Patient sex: M
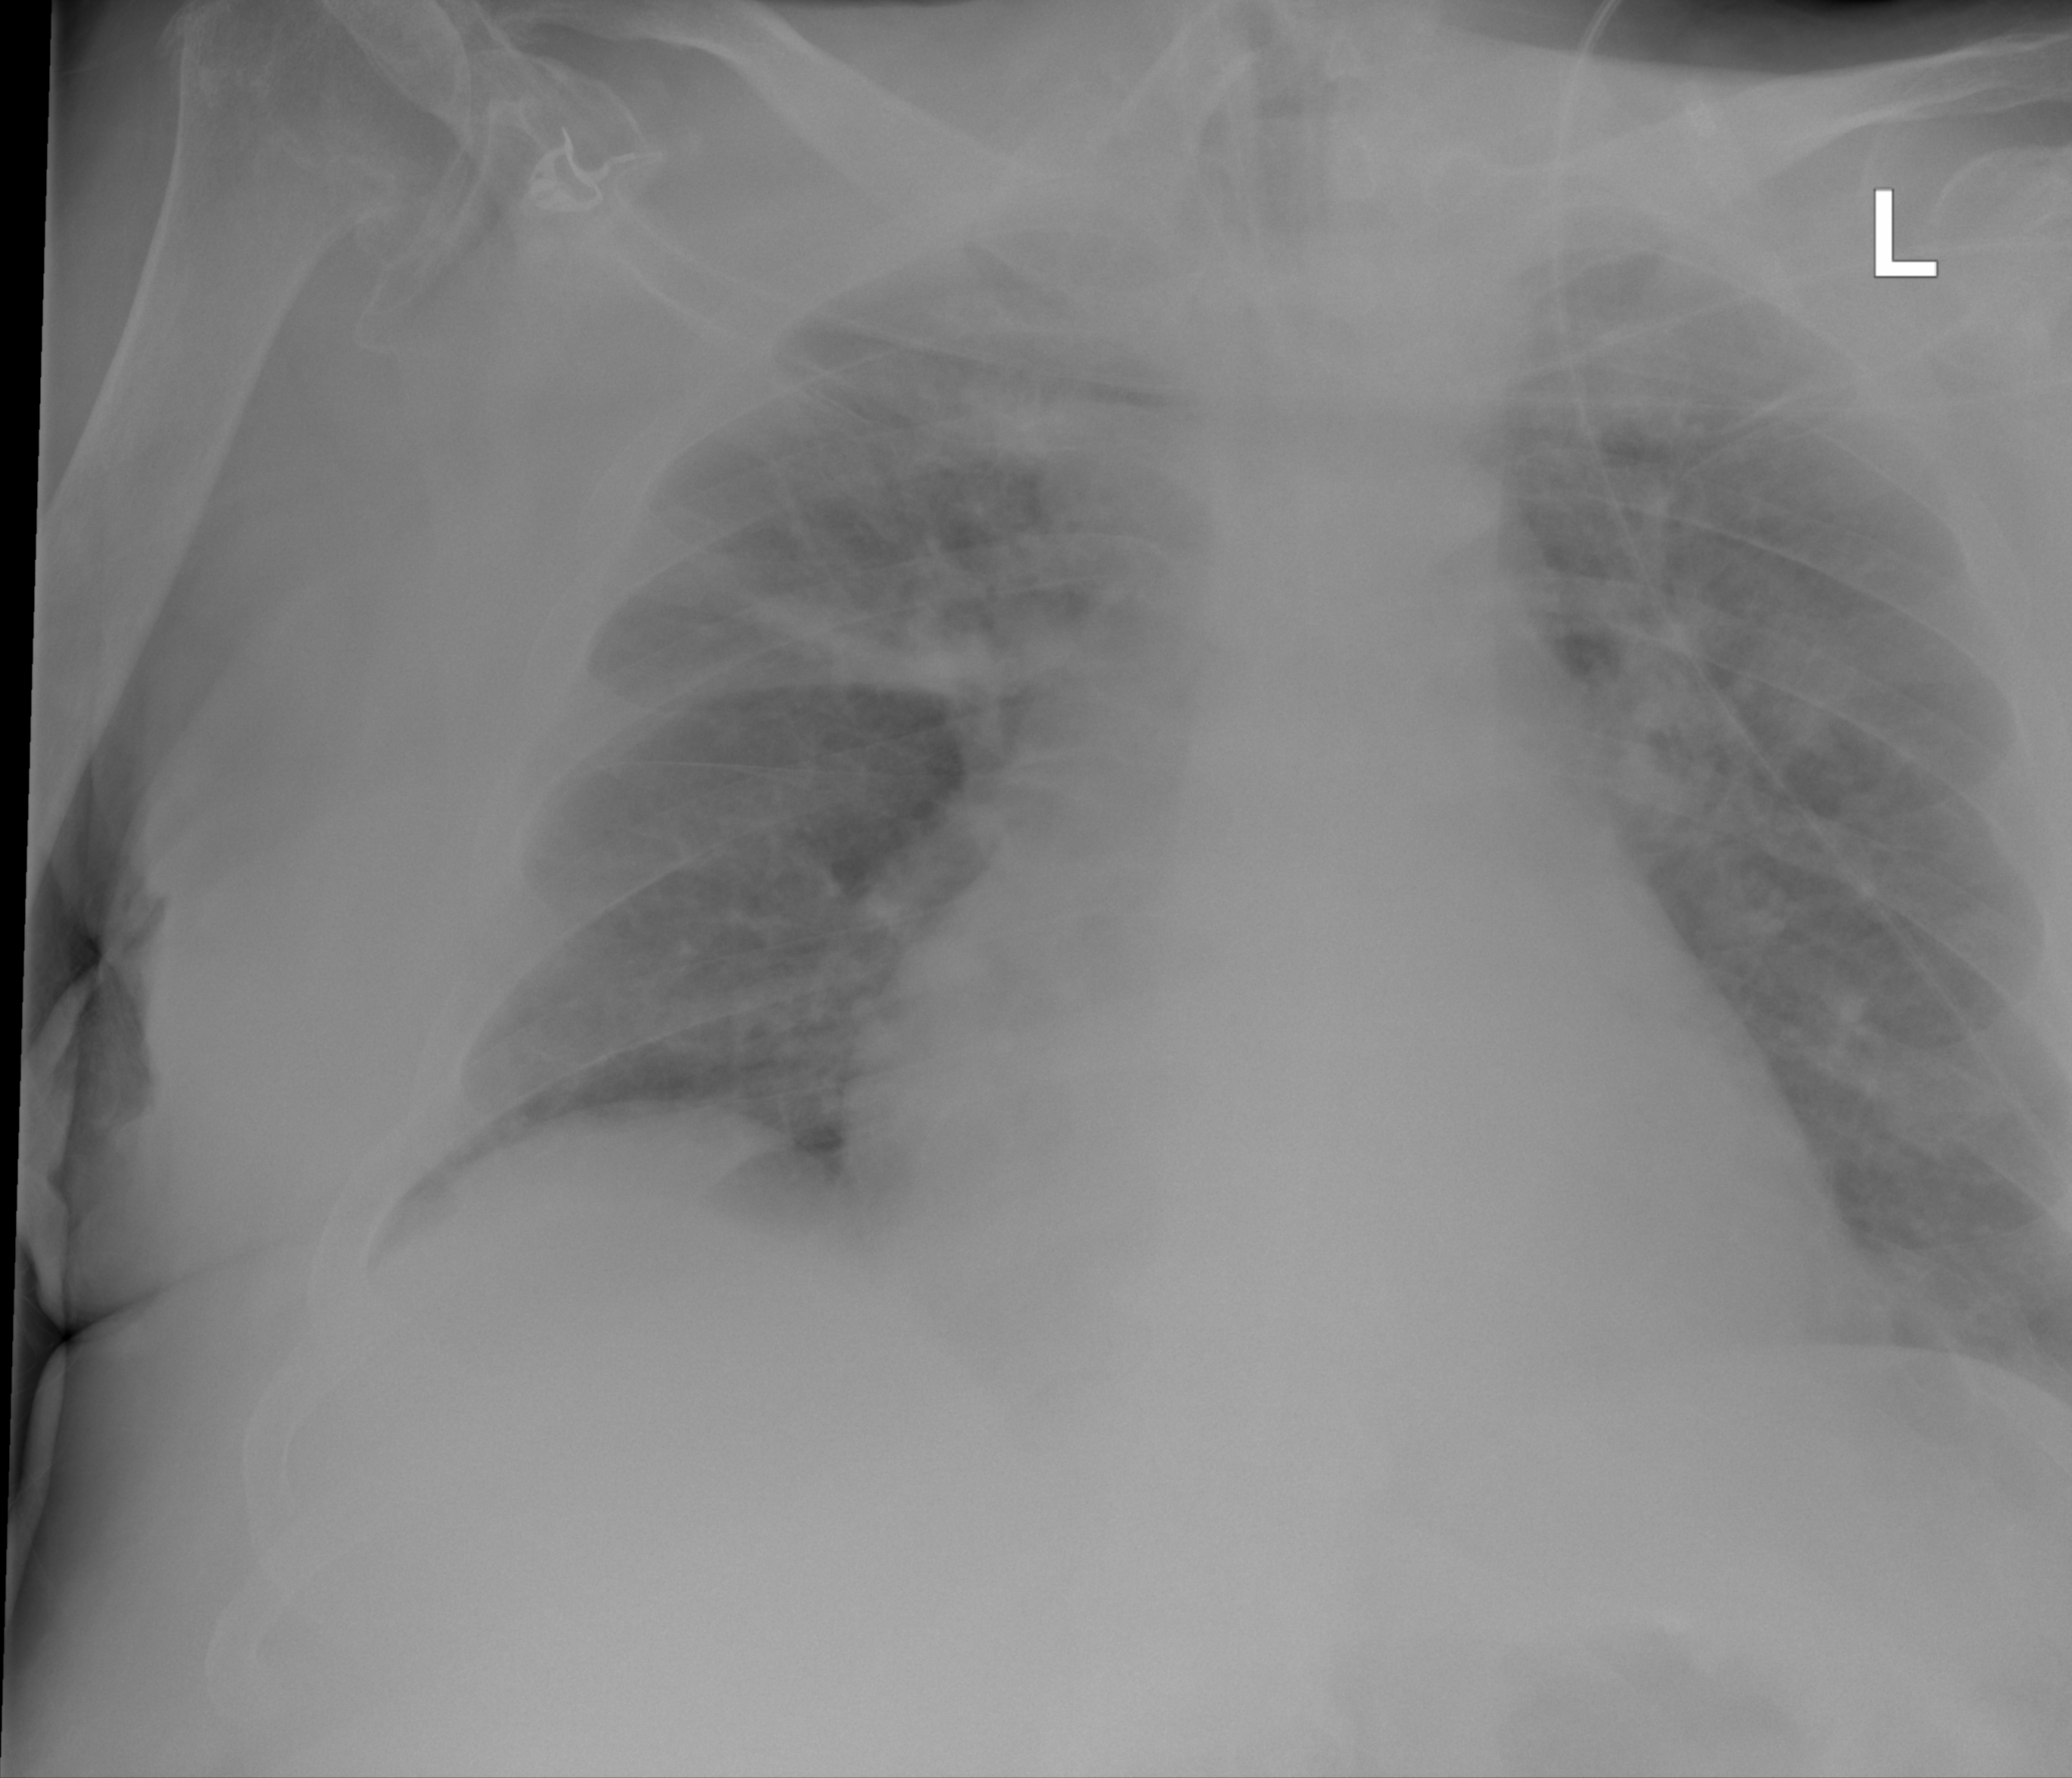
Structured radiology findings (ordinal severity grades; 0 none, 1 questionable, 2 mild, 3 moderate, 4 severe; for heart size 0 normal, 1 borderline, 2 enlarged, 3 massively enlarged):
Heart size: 2
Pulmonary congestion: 2
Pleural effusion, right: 0
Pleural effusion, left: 0
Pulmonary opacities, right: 1
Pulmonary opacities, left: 0
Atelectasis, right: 2
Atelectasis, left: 0